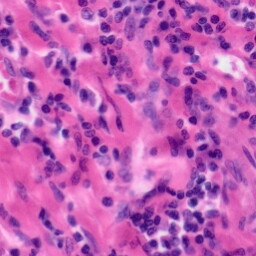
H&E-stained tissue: Tonsil